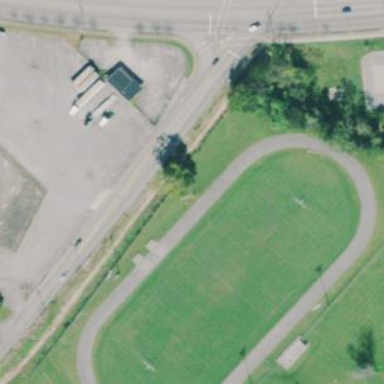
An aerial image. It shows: Track in leisure land.